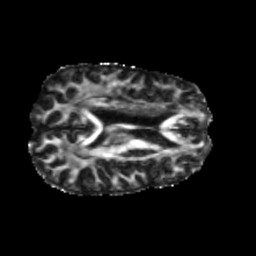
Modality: FA
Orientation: axial
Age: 50
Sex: female
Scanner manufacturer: siemens
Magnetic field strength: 3 T
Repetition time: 5.25 s
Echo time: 0.08 s